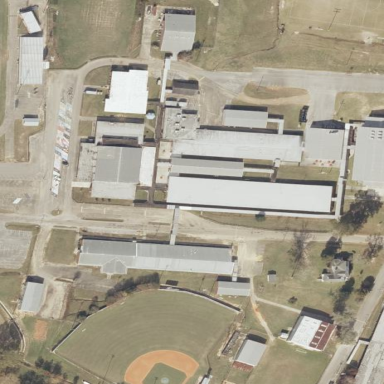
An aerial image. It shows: School.